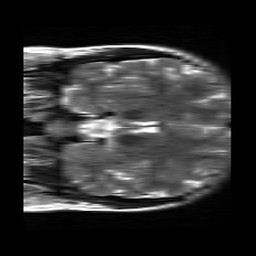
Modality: T2w
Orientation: coronal
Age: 21
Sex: female
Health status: healthy
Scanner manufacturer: siemens
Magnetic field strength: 3 T
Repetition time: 4.01 s
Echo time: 0.116 s